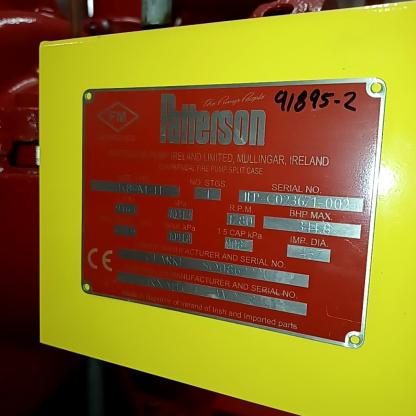
Klasa: tabliczka-znamionowa